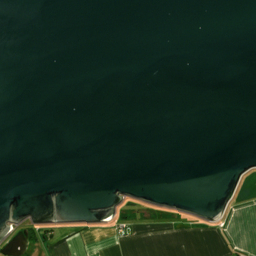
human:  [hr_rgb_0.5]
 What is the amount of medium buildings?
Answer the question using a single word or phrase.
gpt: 0

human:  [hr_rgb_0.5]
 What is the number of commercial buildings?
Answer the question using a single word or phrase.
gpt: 0

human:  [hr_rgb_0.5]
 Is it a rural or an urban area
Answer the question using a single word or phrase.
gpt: rural

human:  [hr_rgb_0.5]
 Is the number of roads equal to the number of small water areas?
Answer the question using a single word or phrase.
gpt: no

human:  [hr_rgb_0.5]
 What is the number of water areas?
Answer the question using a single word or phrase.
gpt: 16

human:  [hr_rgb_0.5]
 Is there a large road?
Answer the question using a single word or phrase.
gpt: no

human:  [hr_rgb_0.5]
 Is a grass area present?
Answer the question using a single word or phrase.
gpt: yes

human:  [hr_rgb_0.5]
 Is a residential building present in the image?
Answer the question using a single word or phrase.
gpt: yes

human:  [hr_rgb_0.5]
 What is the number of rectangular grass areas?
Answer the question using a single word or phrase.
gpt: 1

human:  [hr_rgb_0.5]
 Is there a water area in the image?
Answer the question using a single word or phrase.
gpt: yes

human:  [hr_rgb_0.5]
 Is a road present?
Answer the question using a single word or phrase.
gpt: yes

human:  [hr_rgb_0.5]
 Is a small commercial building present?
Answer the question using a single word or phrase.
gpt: no

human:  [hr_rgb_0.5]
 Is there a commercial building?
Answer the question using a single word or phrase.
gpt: no

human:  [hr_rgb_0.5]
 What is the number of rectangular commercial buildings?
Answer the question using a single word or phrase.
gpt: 0

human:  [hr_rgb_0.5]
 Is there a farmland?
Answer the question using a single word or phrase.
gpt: yes

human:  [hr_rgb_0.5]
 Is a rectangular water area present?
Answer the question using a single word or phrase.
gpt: yes

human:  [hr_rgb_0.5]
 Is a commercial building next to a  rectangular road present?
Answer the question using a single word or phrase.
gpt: no

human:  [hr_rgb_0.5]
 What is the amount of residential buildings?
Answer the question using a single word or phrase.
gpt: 12

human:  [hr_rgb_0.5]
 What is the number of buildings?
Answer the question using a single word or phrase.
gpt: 13

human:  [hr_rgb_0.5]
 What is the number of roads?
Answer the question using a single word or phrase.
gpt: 53

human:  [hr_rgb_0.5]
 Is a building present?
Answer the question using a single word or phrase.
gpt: yes

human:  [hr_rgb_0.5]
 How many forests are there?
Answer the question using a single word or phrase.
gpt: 6

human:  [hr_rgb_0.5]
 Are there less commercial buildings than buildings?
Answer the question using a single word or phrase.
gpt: yes

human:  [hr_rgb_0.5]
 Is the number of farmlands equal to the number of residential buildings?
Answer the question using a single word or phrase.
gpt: no

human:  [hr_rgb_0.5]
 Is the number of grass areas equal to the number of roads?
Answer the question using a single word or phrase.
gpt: no

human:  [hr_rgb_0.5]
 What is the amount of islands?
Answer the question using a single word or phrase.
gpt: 1

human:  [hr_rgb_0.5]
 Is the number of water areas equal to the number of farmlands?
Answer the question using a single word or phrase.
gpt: no

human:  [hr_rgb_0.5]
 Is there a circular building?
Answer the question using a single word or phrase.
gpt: no

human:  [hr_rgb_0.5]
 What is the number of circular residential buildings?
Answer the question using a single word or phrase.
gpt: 0

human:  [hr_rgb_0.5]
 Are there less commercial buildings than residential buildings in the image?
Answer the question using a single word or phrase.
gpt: yes

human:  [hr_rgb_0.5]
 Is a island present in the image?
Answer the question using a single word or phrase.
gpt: yes

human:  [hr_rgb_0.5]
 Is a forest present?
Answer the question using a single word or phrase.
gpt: yes

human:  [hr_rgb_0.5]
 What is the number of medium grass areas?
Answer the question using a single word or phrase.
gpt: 1

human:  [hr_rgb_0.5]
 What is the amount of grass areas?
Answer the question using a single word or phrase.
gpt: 16

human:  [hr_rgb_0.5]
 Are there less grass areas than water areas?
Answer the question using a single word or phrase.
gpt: no

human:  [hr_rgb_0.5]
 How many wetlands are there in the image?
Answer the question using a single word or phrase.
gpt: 4

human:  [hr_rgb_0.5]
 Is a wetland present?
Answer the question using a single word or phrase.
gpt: yes

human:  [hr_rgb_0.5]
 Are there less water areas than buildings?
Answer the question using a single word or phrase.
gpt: no

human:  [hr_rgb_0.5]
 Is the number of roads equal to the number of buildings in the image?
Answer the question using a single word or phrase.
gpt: no

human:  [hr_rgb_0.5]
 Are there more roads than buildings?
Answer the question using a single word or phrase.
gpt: yes

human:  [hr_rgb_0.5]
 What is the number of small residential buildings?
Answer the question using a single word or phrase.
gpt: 12

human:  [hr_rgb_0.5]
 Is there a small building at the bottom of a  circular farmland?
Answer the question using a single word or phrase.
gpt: no

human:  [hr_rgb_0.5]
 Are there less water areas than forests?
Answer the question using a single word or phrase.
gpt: no

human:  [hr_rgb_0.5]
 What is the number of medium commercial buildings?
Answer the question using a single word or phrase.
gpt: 0

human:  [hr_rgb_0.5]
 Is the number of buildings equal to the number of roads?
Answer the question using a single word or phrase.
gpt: no

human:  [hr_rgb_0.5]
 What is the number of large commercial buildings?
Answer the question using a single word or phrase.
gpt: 0

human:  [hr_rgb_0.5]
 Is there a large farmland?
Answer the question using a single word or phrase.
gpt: yes

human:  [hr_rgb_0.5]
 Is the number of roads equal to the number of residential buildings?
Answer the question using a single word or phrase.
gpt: no

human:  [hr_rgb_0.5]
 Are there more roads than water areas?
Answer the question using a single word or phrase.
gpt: yes

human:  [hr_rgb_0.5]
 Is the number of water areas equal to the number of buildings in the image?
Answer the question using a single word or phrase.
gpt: no

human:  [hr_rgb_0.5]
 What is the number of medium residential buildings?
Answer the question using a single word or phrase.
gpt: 0

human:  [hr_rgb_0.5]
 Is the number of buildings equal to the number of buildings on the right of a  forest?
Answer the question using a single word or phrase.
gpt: no

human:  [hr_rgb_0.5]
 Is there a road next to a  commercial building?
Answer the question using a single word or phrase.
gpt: no

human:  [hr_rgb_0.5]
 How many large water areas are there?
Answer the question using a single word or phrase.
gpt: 4

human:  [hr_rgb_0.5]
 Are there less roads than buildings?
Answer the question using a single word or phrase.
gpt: no

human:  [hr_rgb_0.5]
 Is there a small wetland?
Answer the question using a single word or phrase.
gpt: no

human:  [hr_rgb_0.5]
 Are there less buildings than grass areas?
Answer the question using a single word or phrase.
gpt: yes

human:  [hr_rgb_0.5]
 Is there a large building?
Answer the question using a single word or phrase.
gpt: no

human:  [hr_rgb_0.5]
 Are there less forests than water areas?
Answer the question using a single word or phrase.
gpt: yes

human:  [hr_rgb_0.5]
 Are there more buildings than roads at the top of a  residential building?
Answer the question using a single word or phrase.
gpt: no

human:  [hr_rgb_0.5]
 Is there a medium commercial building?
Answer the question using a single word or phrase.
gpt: no

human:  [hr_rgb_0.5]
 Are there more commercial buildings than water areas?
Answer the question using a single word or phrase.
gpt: no

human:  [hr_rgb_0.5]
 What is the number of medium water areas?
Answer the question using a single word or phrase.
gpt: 6

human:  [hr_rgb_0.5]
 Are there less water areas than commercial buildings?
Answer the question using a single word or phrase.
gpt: no